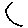
Label: hexagon